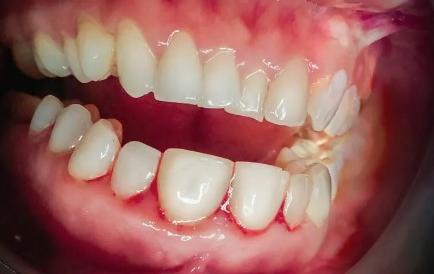
Condition: Gingivitis